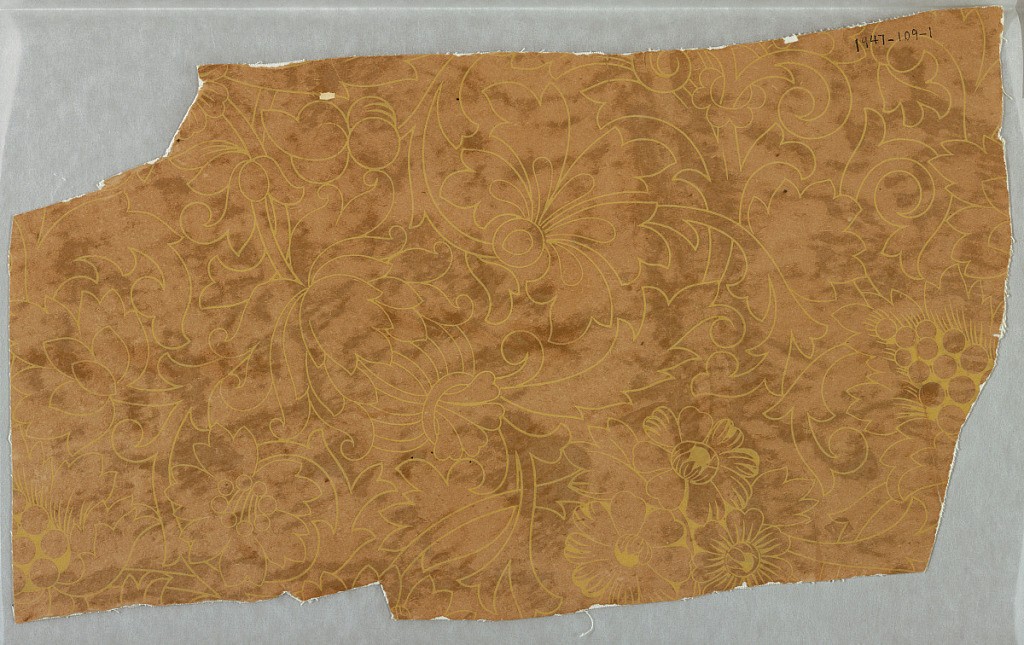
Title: Sidewall
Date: ca. 1875
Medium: Machine-printed
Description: Fragment of irregular outline. All-over pattern of vine foliage set with conventionalized floral shapes, in slight outline.